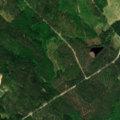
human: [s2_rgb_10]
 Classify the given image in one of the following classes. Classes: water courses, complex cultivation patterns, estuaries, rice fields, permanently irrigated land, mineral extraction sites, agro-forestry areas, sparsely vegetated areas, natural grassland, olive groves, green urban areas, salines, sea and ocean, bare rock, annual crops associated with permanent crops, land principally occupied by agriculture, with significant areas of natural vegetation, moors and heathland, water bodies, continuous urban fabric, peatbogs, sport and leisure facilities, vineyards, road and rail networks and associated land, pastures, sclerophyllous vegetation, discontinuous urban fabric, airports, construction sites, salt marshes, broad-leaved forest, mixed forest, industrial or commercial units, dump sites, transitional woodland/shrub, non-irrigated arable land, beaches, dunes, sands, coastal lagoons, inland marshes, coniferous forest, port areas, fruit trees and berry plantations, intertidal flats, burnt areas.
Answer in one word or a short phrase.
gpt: coniferous forest, mixed forest